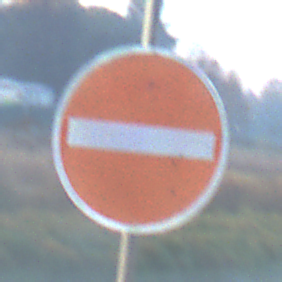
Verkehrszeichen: VerbotDerEinfahrt
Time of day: Dawn
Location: Outdoor (Nature)
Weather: Clear
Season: NotSpecified
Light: Natural